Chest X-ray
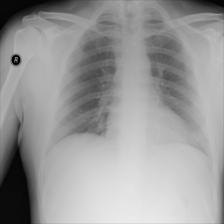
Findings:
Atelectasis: negative
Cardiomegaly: negative
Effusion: negative
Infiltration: negative
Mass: negative
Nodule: negative
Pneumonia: negative
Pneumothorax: negative
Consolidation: negative
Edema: negative
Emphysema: negative
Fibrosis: negative
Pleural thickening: negative
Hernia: negative